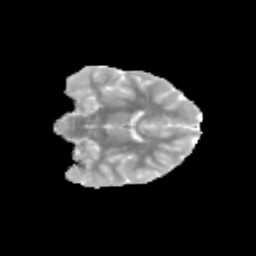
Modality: MD
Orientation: coronal
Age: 13
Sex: female
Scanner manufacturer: siemens
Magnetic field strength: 3 T
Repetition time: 3.8 s
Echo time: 0.07 s